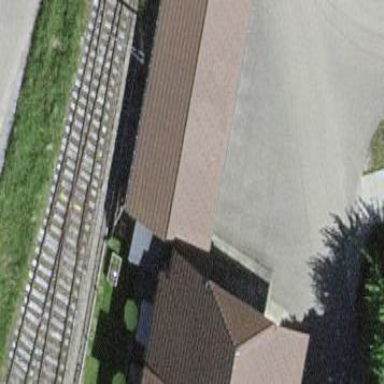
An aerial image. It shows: View of roof of building.